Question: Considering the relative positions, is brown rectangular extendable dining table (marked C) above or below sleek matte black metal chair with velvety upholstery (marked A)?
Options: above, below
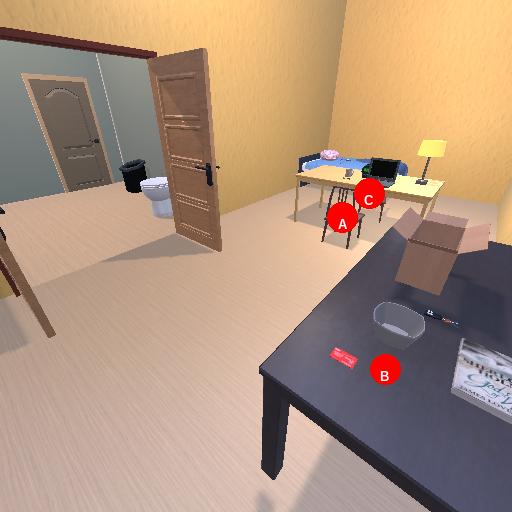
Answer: above